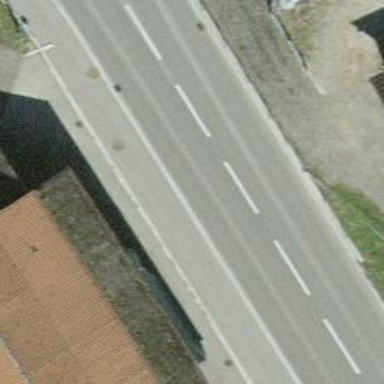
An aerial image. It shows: Bus stop with platform for public transport.